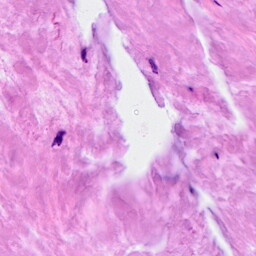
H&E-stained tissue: Breast